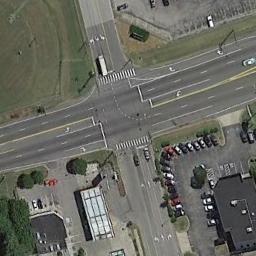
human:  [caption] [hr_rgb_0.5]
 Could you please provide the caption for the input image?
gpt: There are many buildings beside the intersection .

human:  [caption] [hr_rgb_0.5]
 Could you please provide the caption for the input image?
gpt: An intersection with sparse traffic is between some clearings and parking lots .

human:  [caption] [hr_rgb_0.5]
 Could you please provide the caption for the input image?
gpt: There are several moving vehicles on the road at the intersection, There are many buildings and some trees around the intersection, And many cars are parked in the open space beside the intersection .

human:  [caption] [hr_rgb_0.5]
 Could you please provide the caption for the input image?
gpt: A black car stopped at the intersection .

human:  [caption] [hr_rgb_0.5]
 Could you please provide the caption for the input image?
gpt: There are some green lawns and a parking lot beside the intersection .